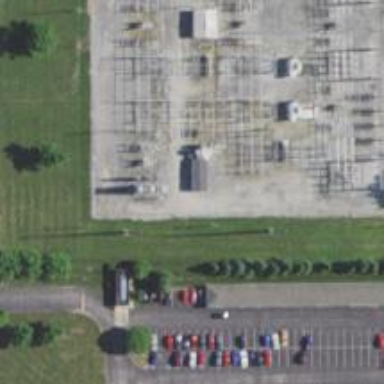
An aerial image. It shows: Switch used for power control.